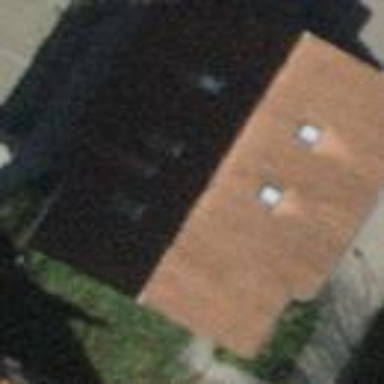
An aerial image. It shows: Building with pitched roof.